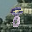
Label: 8